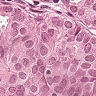
Metastatic tissue present: yes